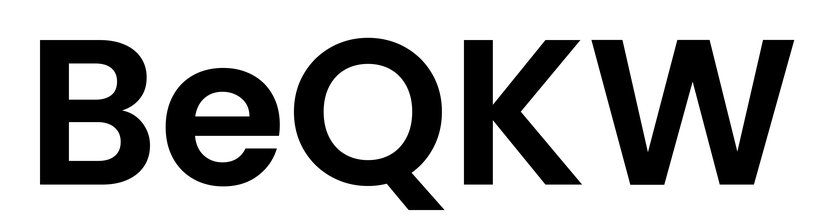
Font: Poppins-SemiBold